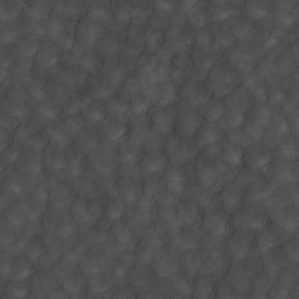
Label: non_frost